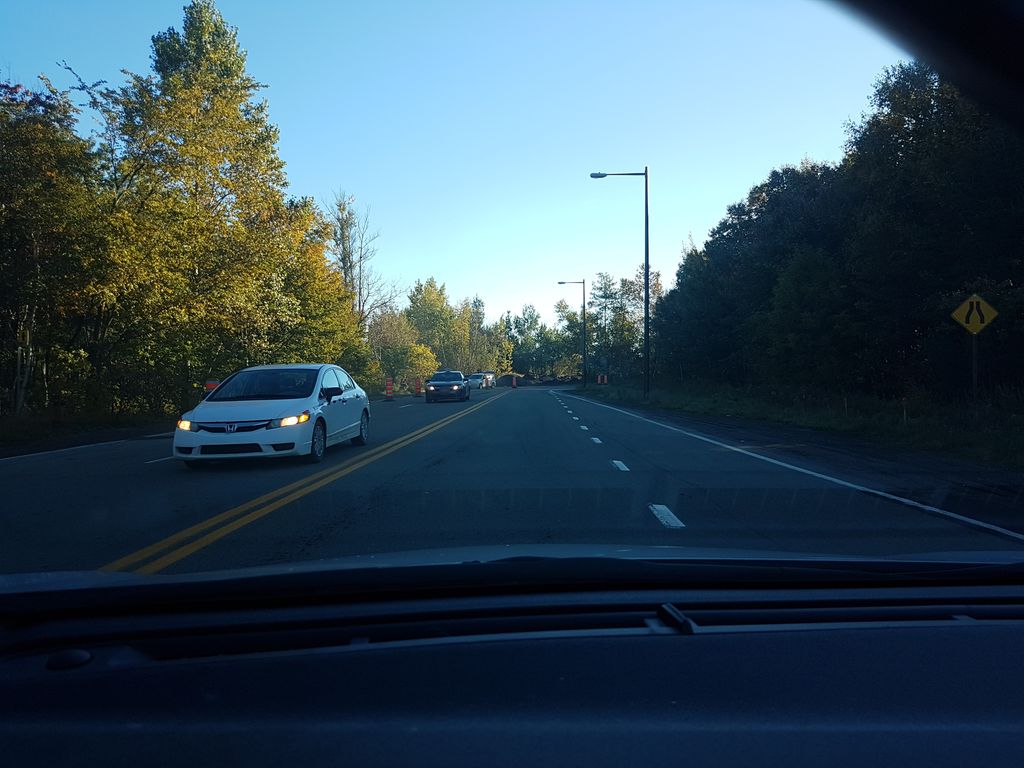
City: quebec_city